Interaction volume radius: 10 \u00c5
Interaction volume height: 40 \u00c5
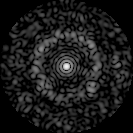
Disorder parameter: 0.778